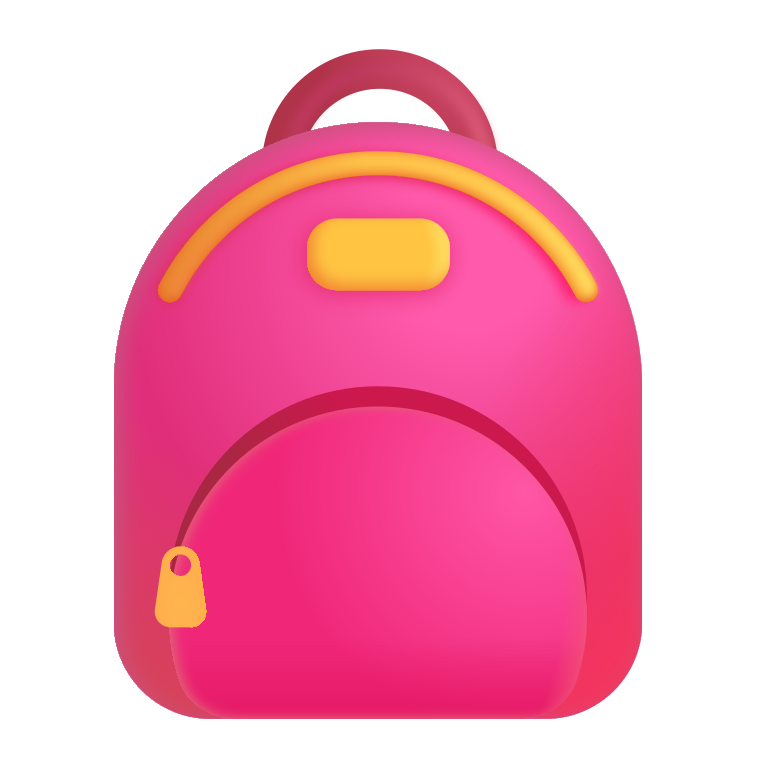
backpack color